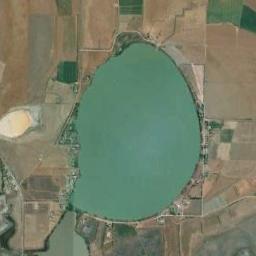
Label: lake